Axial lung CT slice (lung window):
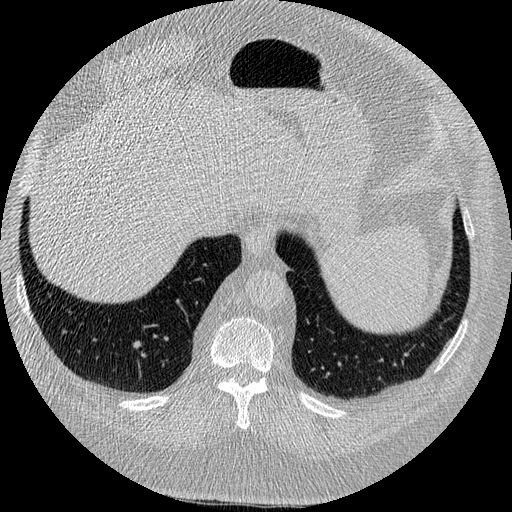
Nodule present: no